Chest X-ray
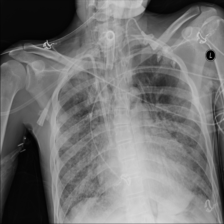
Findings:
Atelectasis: negative
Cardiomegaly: negative
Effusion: negative
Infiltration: negative
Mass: negative
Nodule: negative
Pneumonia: negative
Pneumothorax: positive
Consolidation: negative
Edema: negative
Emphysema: negative
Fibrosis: negative
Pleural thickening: negative
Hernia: negative